Question: my team encounters some problems when we try to construct our own temporal database system. At every begin, we try to understand the process of data transmission between influx DB and Flink. Our underlying idea is: Flink read the data from the influxDB, and Flink uses these data to conduct some modeling based on ML library of Flink. (As the red circle in the Picture). However, we only find some open-source repositories that provide a sink that can send data to InfluxDB from Flink (Such as Flink InfluxDB Connector). Therefore, if you know some good examples like what I describe, please tell me. Thanks a lot.

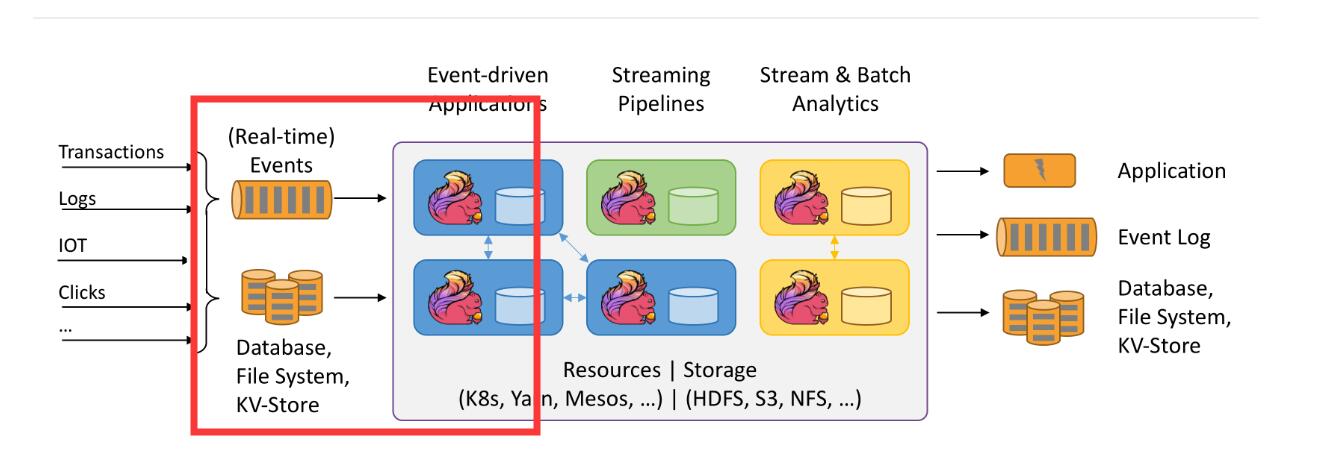
Answer: If your goal is to stream data from InfluxDB, I would look at <URL>. As far as I know there are no current source functions for InfluxDB. Also, to be frank, it's unlikely InfluxDB can serve the kind of data volume that would drive you to use a distributed processing system like Flink, as it's optimized for high write speed and fast queries that target specific data.